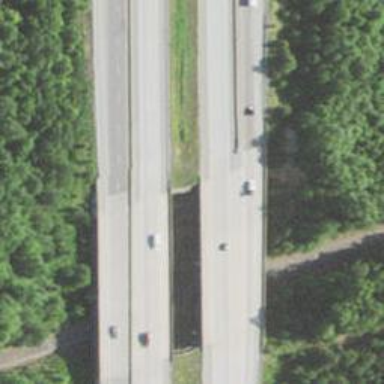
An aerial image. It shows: Motorway bridge.